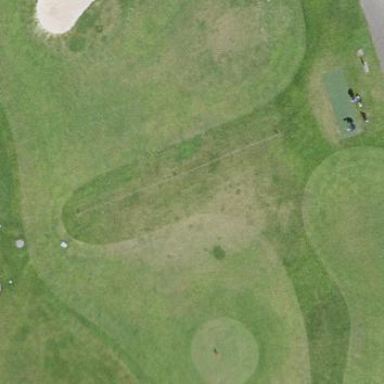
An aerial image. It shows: Golf bunker filled with natural sand.